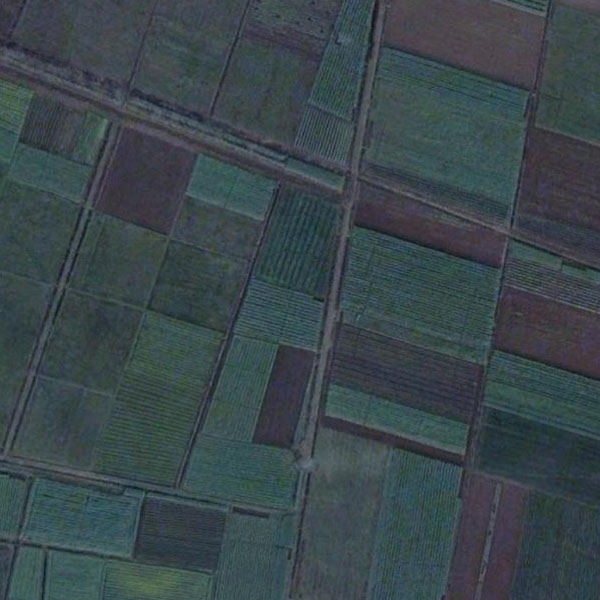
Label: Farmland